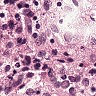
Metastatic tissue present: no